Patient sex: M
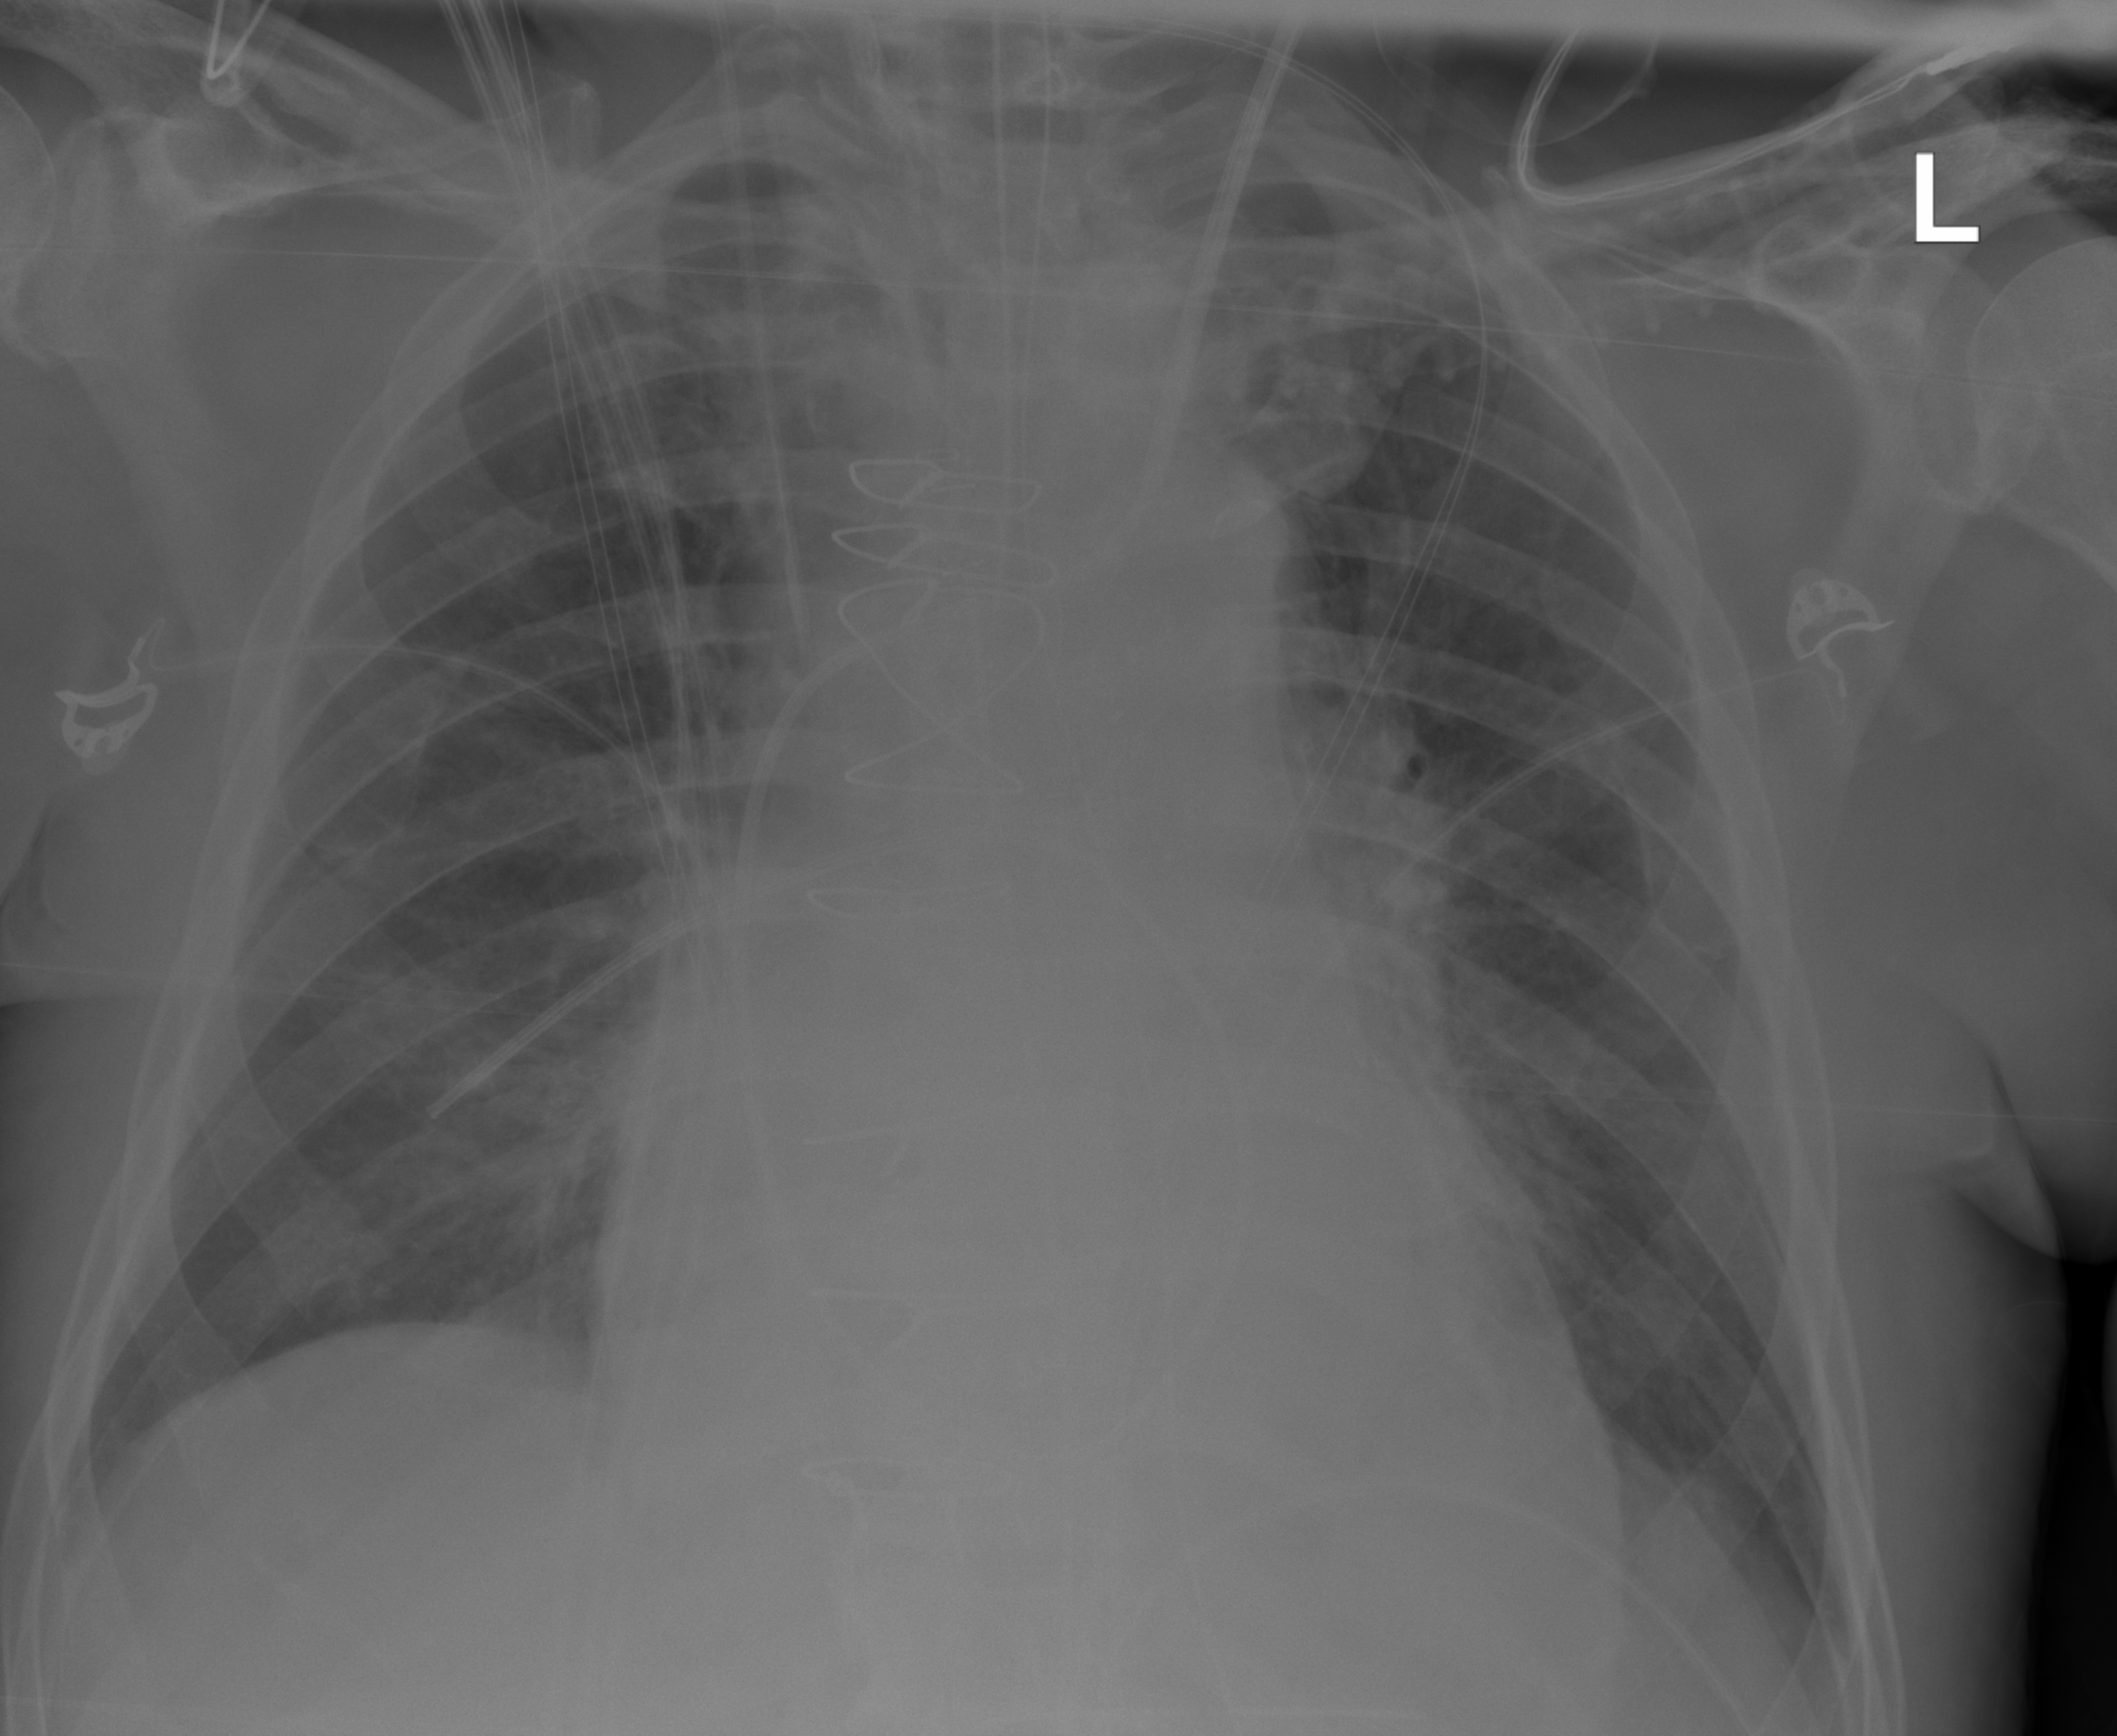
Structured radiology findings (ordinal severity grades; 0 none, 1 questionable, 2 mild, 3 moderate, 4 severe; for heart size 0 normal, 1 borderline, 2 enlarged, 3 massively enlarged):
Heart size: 2
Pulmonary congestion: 1
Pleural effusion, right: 0
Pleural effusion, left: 0
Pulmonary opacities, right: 1
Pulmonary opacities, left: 0
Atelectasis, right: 0
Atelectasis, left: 2